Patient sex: M
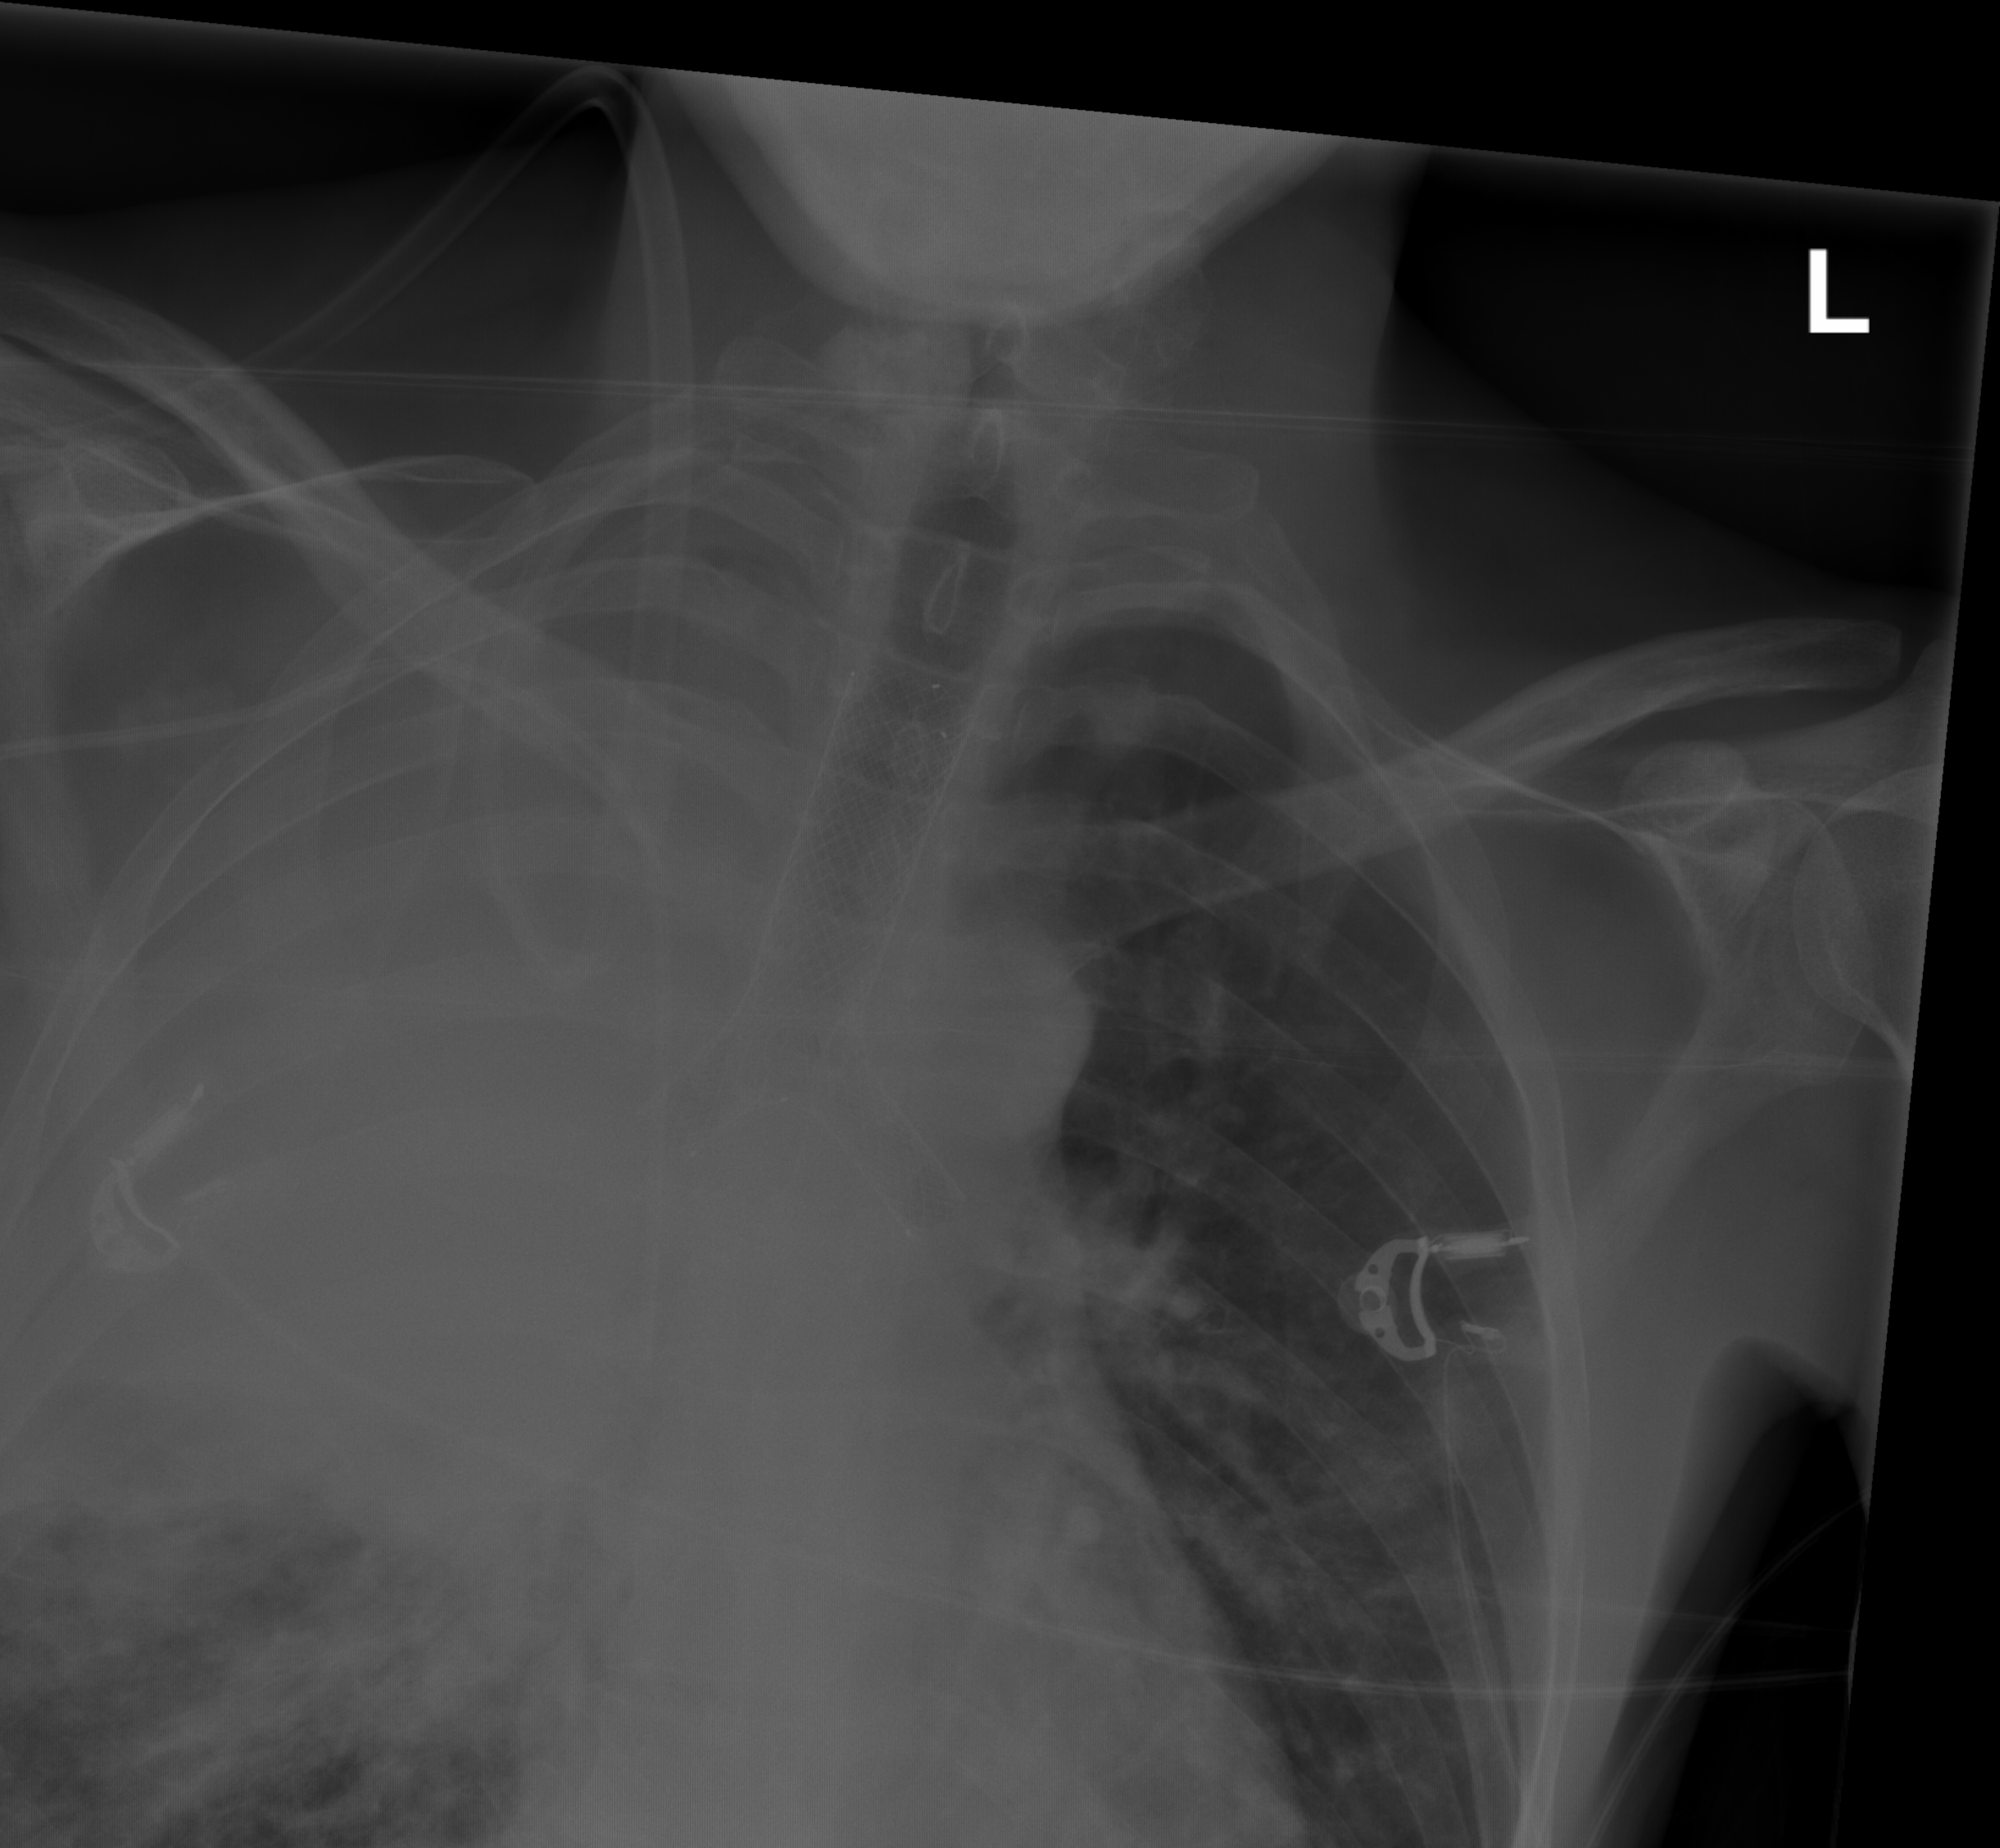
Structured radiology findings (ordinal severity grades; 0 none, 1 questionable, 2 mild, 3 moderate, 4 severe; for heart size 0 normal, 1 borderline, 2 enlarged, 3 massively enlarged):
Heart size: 0
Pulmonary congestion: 2
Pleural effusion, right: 3
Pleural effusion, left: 0
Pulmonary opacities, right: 3
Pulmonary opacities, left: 0
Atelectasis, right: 2
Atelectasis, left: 0